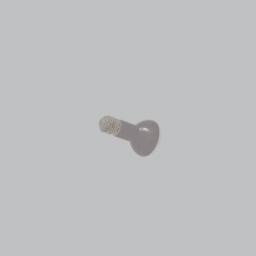
Label: lighting